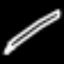
Label: pencil